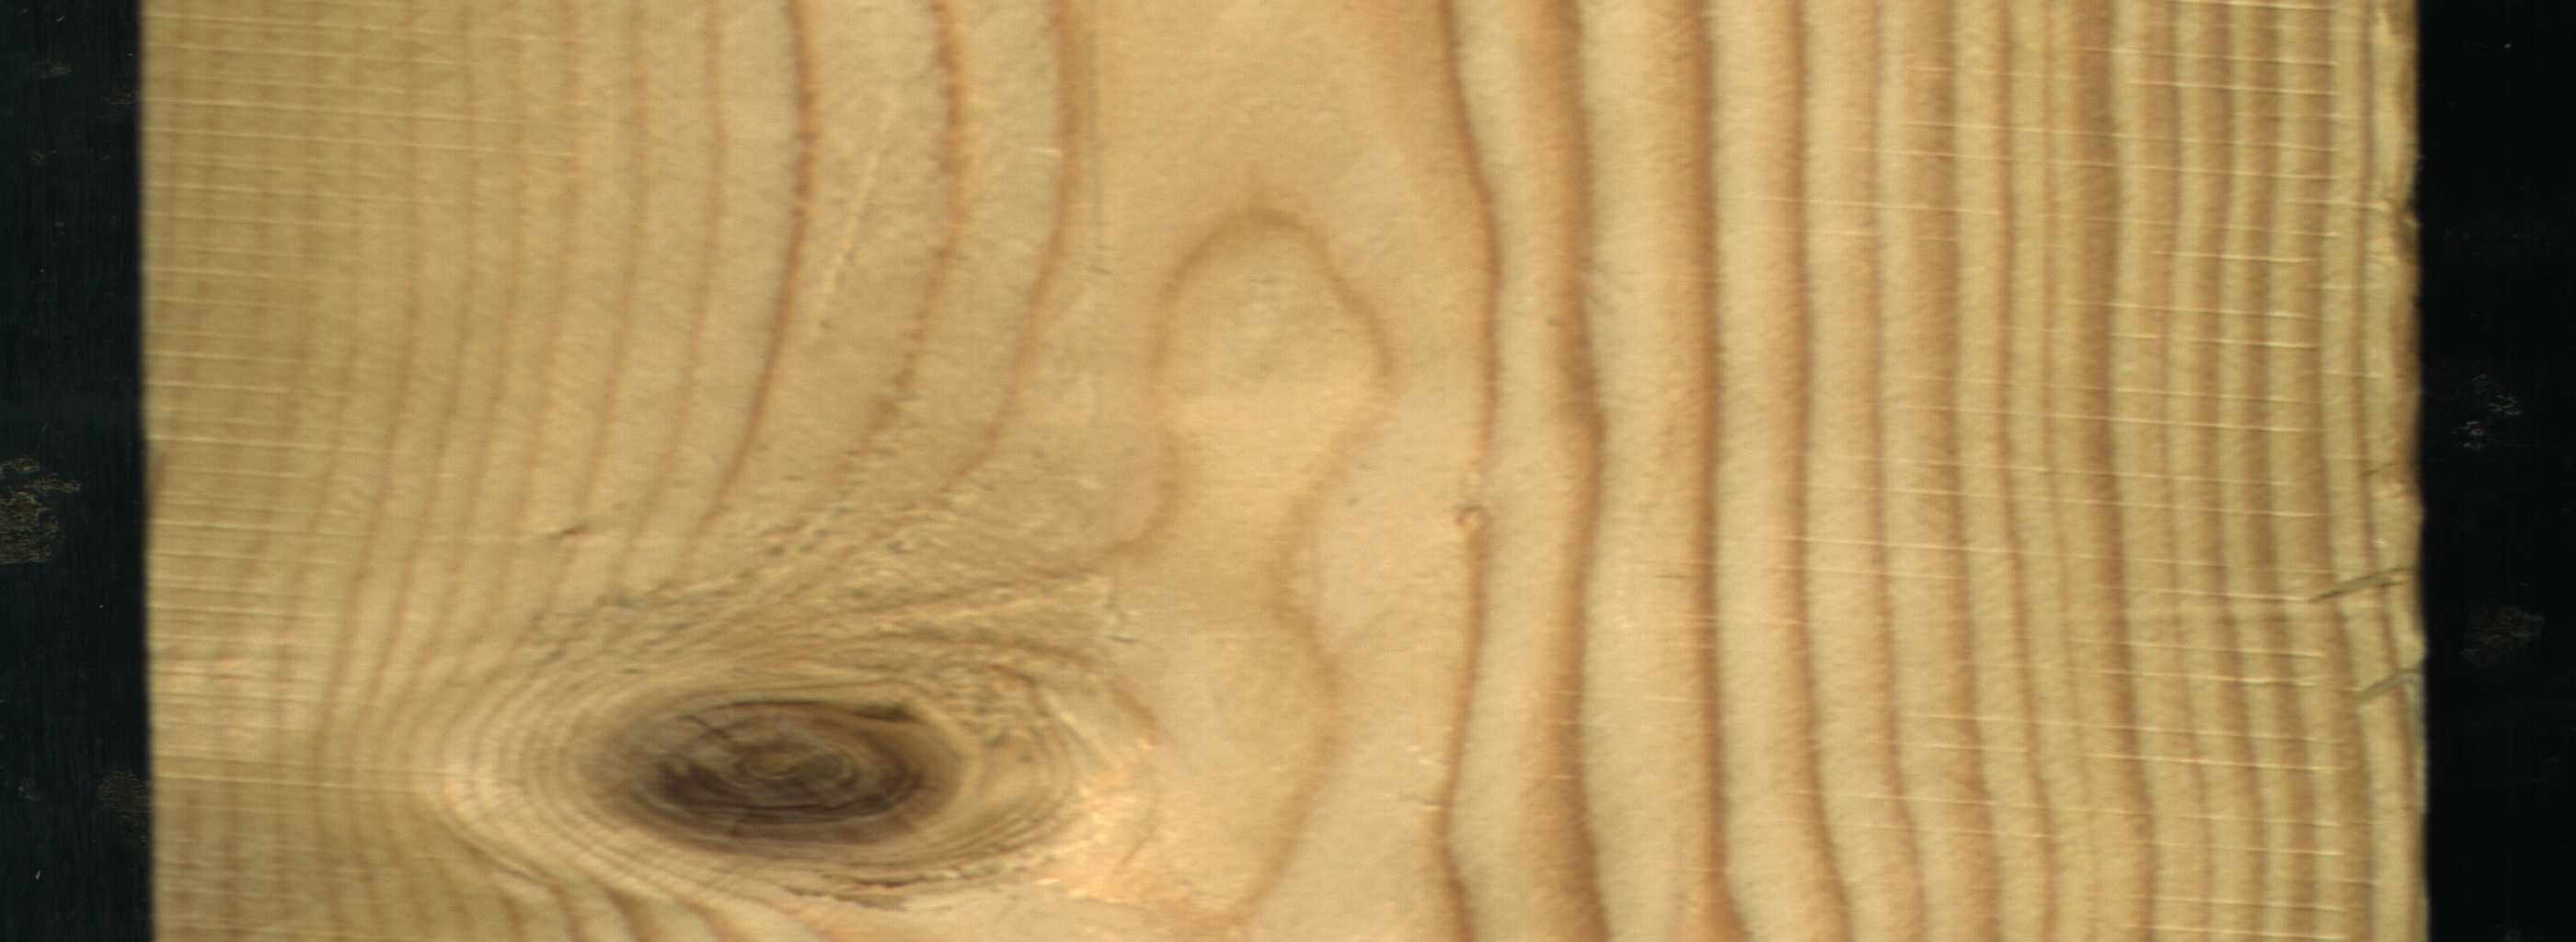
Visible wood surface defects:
Live_Knot